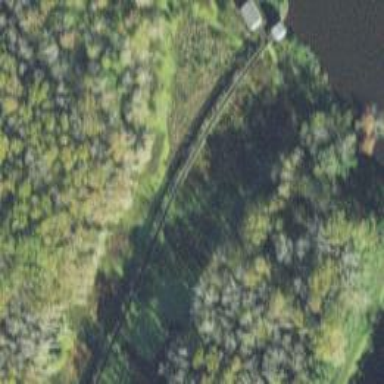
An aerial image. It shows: Footway on bridge.